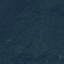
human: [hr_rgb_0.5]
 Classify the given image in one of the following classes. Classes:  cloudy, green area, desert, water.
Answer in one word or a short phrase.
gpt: green area